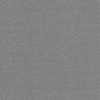
Atmospheric dust classification: dusty